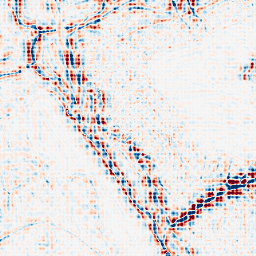
Category: wavelet
Decomposition family: wavelet_dwt
Decomposition parameters: wavelet: coif2
level: 3
Upsampling method: sinc_blackman
Upsampling parameters: scale: 4
kernel_size: 4
Upsampling scale: 4